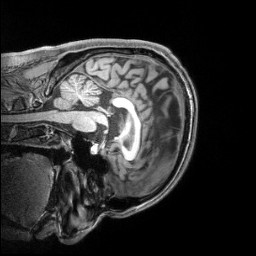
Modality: T1w
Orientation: sagittal
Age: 28
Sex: male
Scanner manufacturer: siemens
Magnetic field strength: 3 T
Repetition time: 2.4 s
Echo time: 0.00219 s